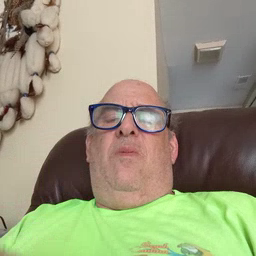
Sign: no